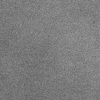
Atmospheric dust classification: dusty